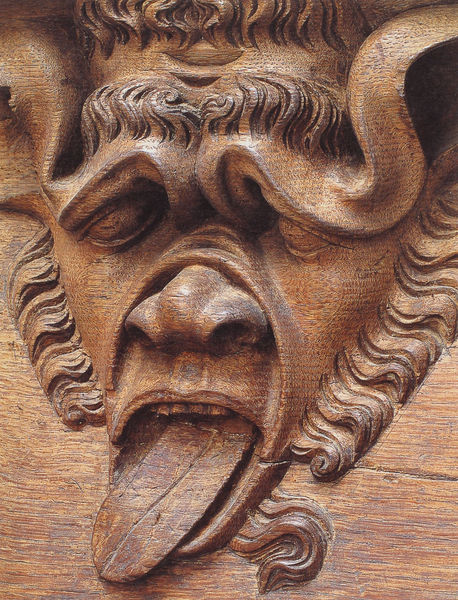
Titel: Kölner Dom, Chorgestühl
Standort: Köln, Dom (EU - D - NRW)
Schlagwörter: ausschnitt, holz, mund, nase, bart, augen, falten, gesicht, haare, locke, locken, ohren, renaissance, relief, angst, detail, brauen, plastik, foto, maske, schnitzerei, zähne, teufel, zunge, mittelalter, eiche, hörner, bock, schnitzen, fratze, teufelsfratze